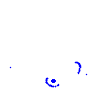
Particle: electron